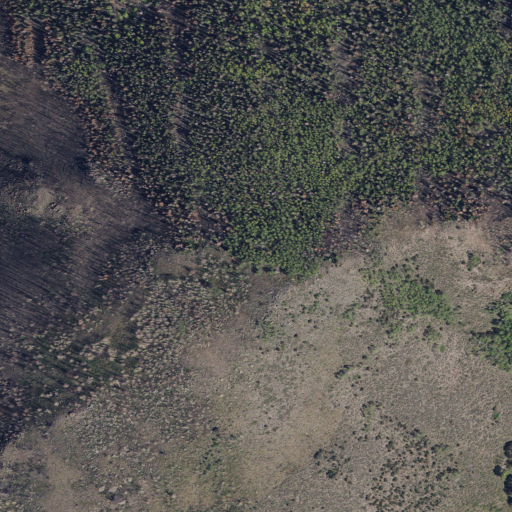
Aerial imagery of mountain in Utah named Bean Hill containing grassland, evergreen forest, deciduous forest, mixed forest, and shrub